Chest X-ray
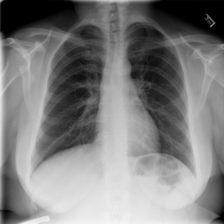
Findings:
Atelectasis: negative
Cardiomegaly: negative
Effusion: negative
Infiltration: negative
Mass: negative
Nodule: negative
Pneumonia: negative
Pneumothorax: negative
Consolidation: negative
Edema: negative
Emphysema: negative
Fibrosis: negative
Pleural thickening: negative
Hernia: negative